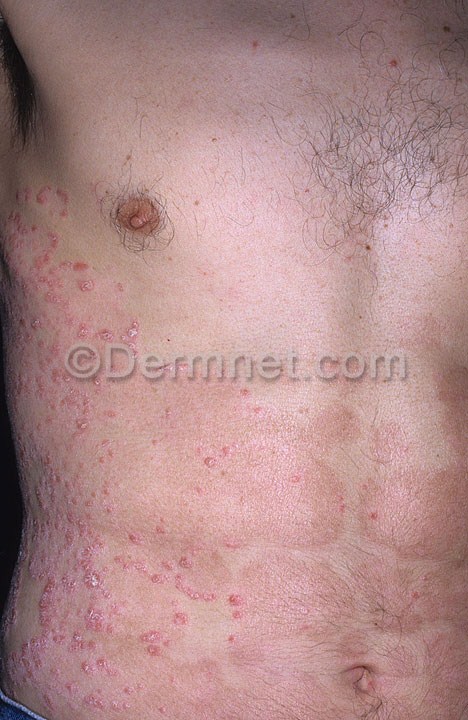
Disease: Urticaria Hives